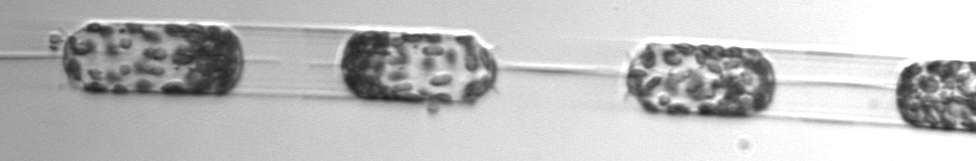
Label: Ditylum_brightwellii